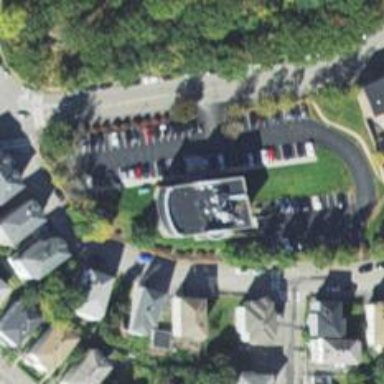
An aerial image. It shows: Clinic.